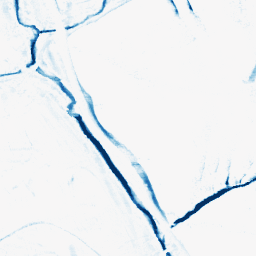
Category: morphological
Decomposition family: morphological_rect
Decomposition parameters: operation: closing
width: 10
height: 5
Upsampling method: sinc_blackman
Upsampling parameters: scale: 4
kernel_size: 16
Upsampling scale: 4